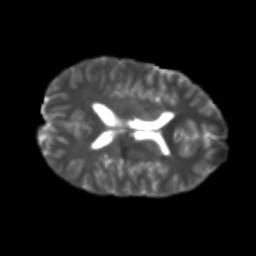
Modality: T2w
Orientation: axial
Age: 22
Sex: male
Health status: healthy
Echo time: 0.074 s